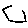
Label: hexagon